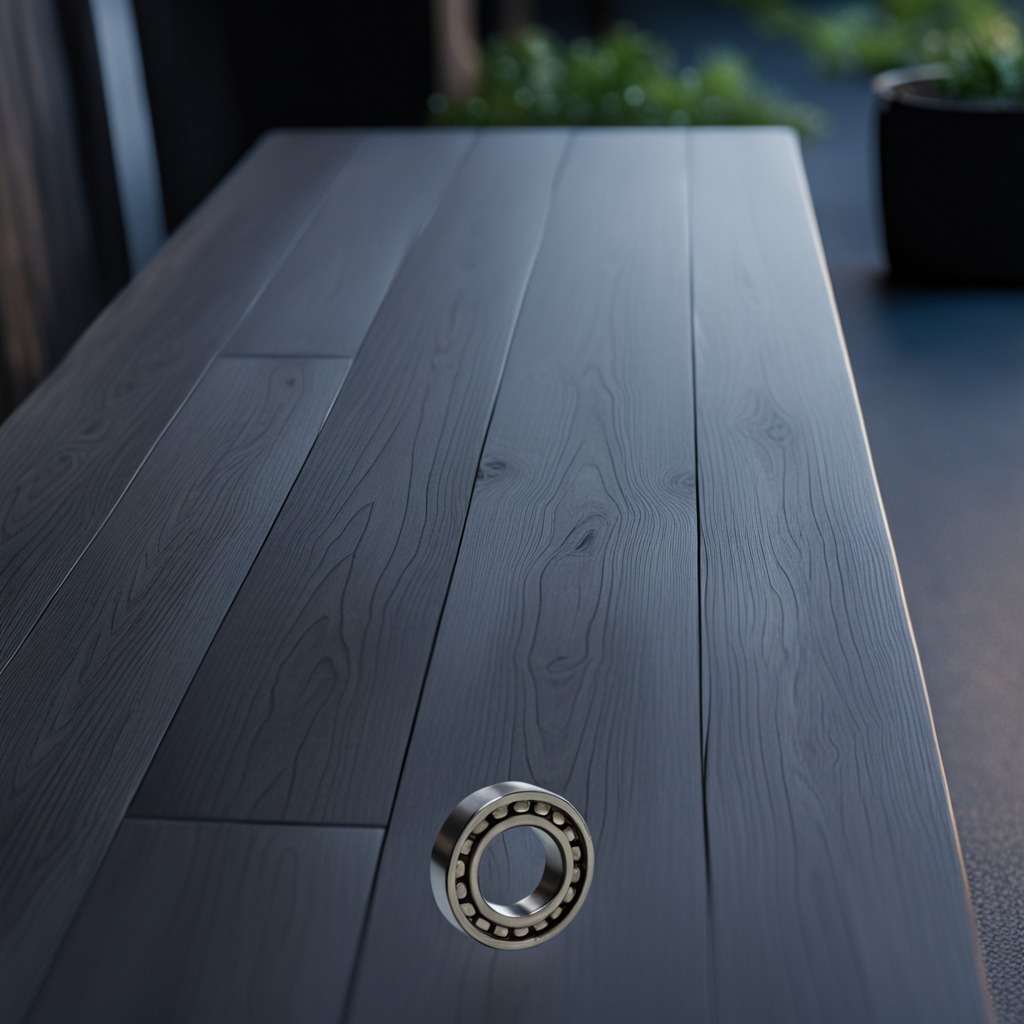
A metal ball bearing lies on the table in the garage.